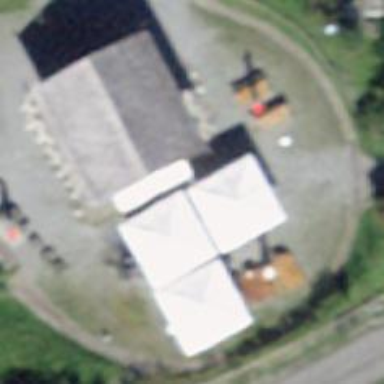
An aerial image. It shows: Kiosk shop.